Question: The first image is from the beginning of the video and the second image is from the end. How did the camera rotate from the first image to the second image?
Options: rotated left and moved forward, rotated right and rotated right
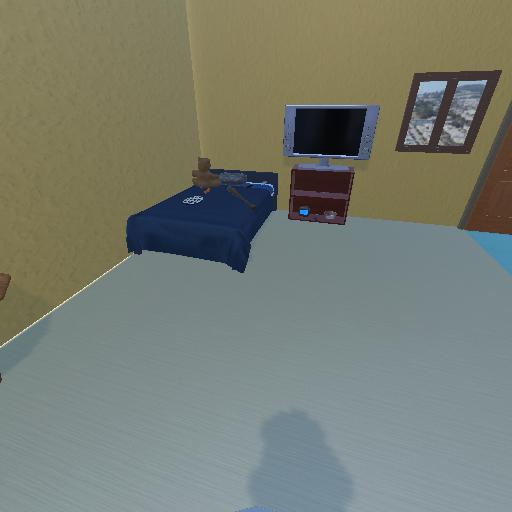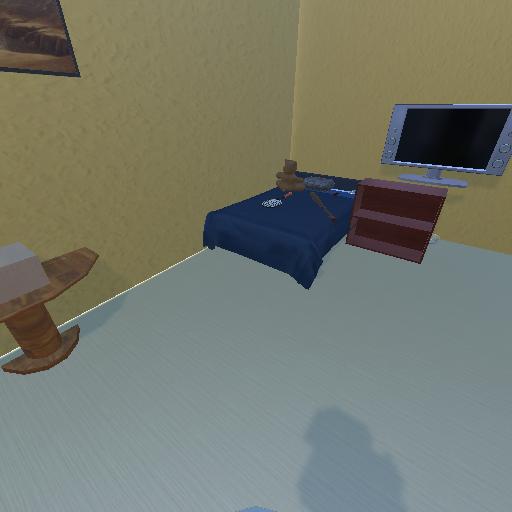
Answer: rotated left and moved forward